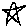
Label: star